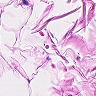
Metastatic tissue present: no